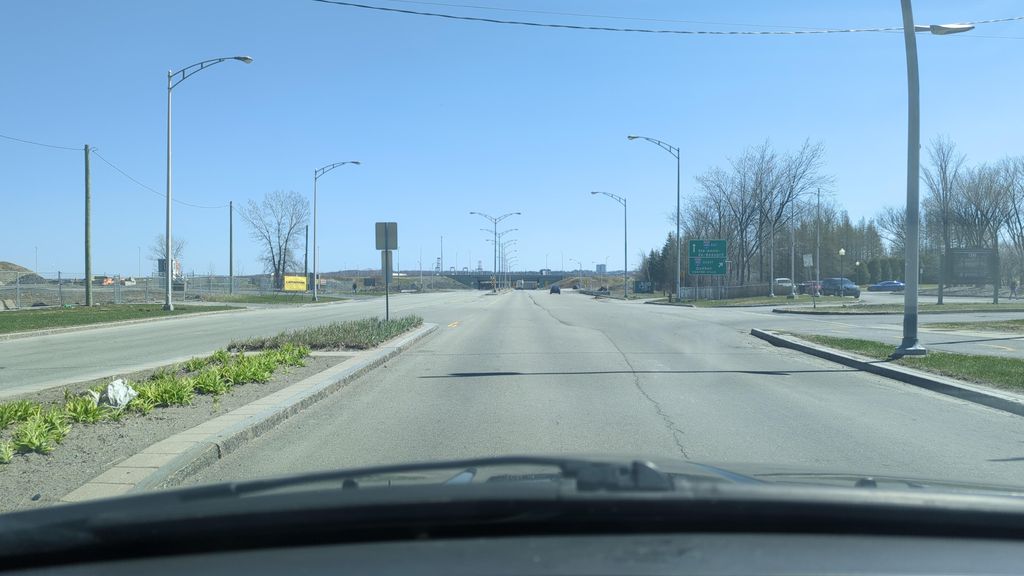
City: quebec_city